Question: I was wondering if is it possible to make same thing by myself, or Search Engines does that by themselves?
I want to add some links like here:
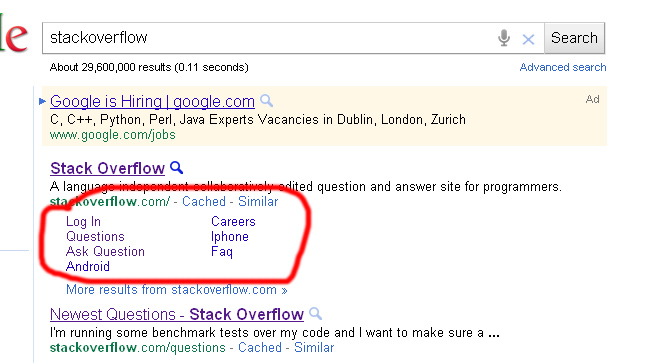
Answer: Google does this on it's own and all you can do is to (then) remove some of the links through the Google Webmaster Tools.
They are commonly named <URL> and you can google for "How to get Site Links Google SERP" and so forth - there are thousands of tips for helping Google along.
A clear navigational structure and internal link structure help of course, and consistent anchor texts.